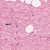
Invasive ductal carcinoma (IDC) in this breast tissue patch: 0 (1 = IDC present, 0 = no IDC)